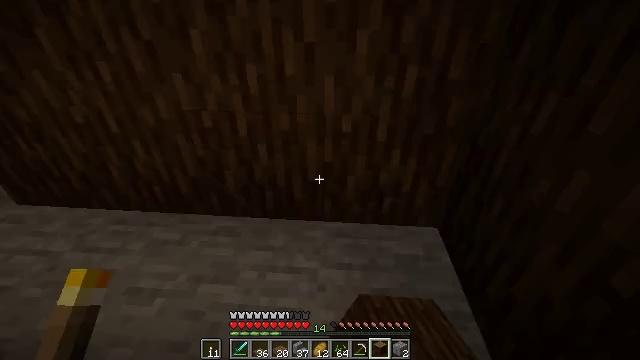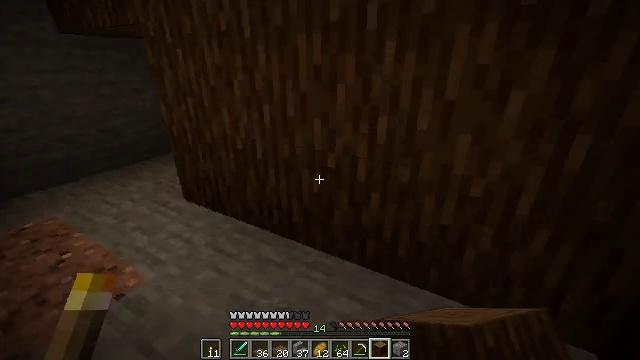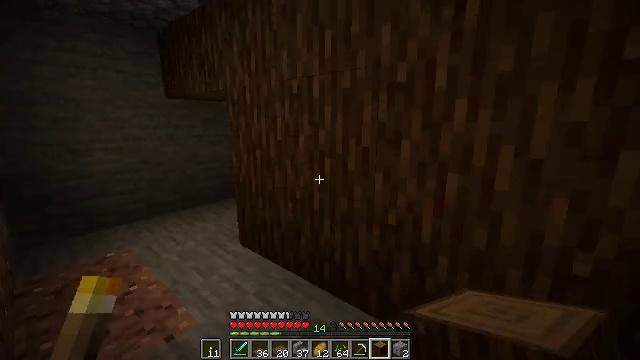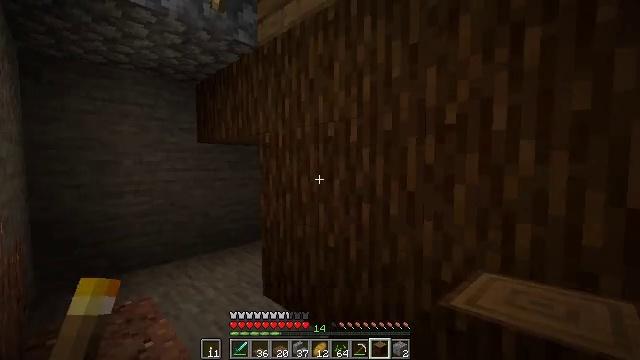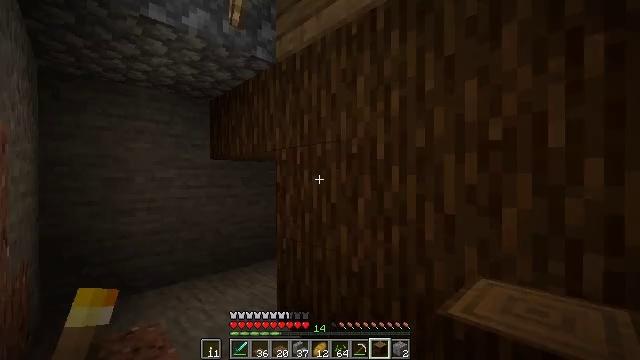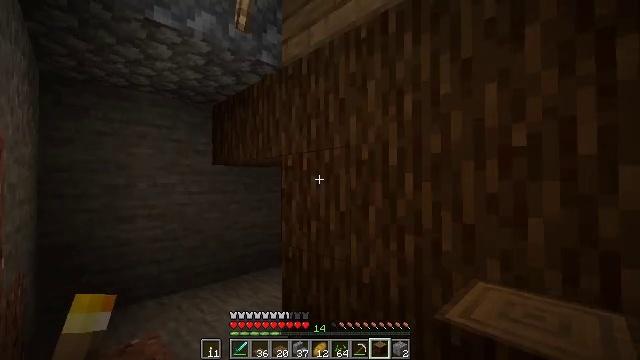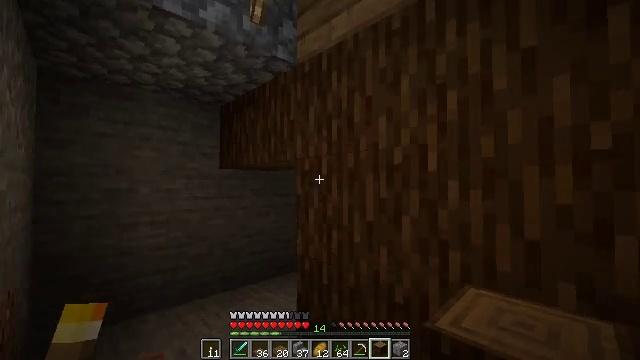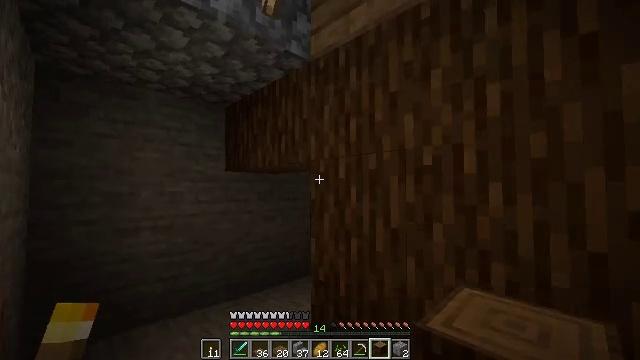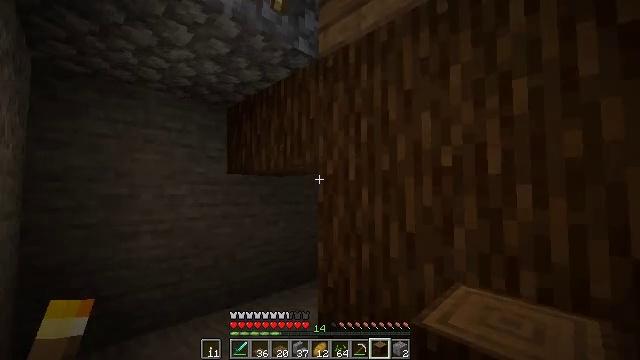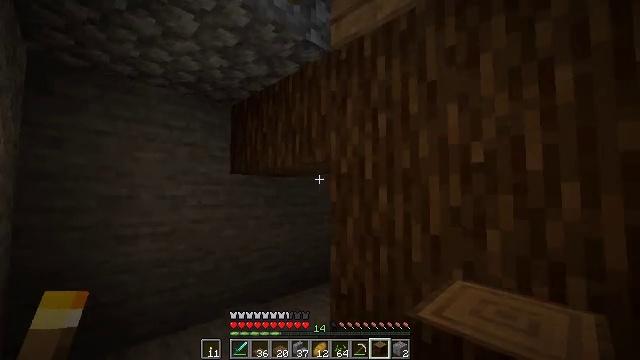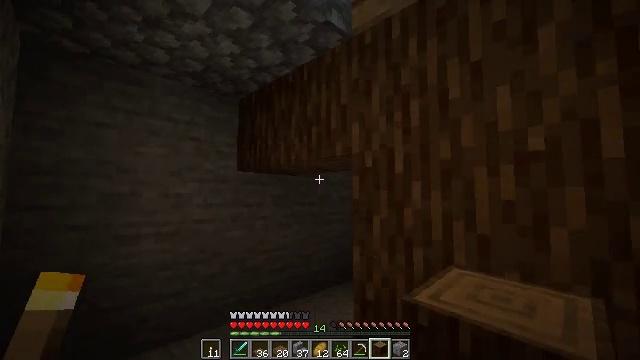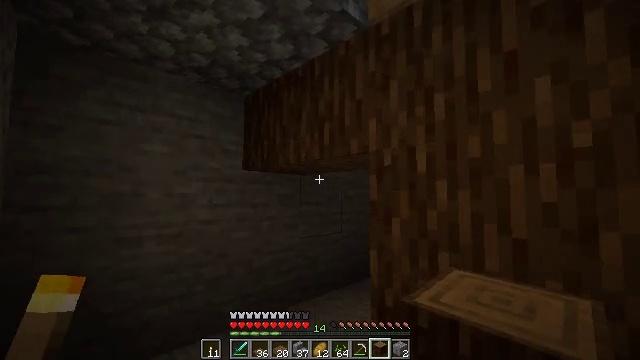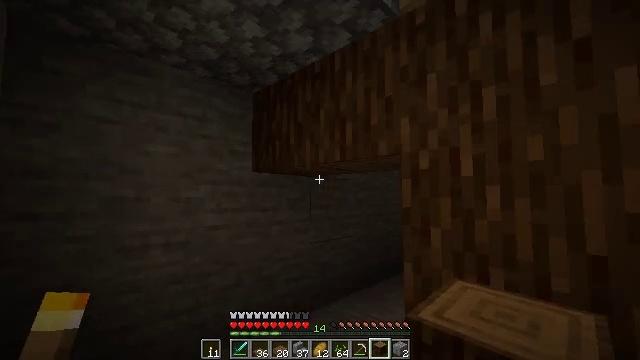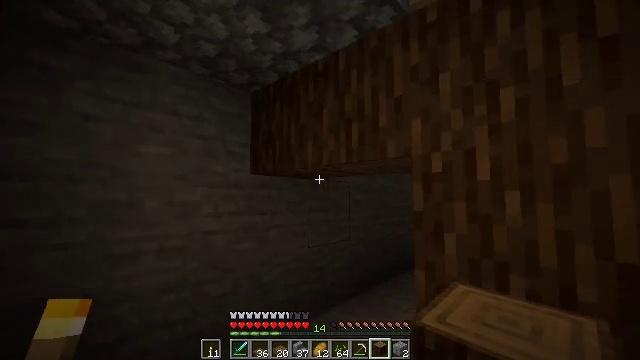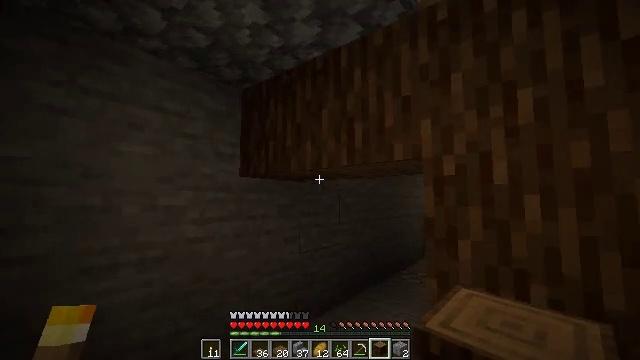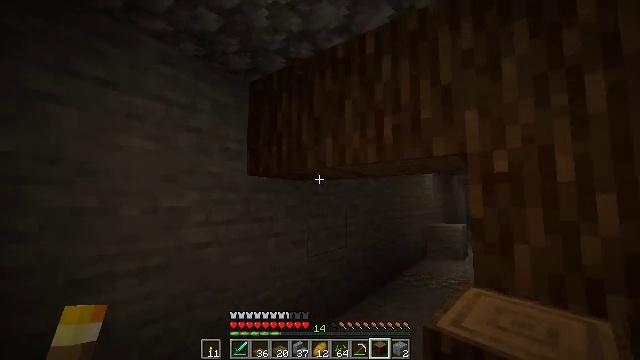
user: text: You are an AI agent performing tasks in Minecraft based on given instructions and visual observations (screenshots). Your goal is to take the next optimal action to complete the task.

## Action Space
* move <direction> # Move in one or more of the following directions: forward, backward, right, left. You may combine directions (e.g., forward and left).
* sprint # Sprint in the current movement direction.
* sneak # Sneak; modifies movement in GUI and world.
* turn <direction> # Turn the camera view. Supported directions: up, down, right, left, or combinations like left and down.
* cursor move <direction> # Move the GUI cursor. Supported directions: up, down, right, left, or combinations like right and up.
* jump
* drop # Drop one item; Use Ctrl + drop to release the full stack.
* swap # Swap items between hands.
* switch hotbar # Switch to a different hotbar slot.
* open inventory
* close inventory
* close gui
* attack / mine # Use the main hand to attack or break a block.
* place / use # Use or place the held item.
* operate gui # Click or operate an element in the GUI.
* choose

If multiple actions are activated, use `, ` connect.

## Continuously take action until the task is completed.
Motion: motion action
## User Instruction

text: Collect the brown bed for later use.
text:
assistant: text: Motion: move left, turn left and up
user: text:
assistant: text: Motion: move forward and move left, turn left and up
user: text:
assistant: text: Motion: move forward and move left, turn left and up
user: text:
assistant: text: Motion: move forward and move left, turn left and up
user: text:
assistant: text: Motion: move forward and move left, turn up
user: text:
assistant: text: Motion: move forward and move left
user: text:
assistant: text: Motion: move forward and move left
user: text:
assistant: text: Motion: move forward and move left
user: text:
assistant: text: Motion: move forward and move left
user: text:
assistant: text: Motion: move forward and move left
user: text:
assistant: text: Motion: move forward and move left
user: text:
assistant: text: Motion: move forward and move left
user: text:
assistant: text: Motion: move forward and move left, turn right
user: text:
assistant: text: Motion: move forward and move left, turn right
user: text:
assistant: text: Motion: move forward and move left, turn right
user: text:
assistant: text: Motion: move forward and move left
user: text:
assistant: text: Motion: move forward and move left, turn right
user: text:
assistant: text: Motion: move forward and move left, turn right
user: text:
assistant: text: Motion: move forward and move left, turn right
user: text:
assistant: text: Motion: move forward and move left, turn right
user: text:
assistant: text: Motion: move left, turn right
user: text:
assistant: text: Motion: move forward and move left, turn right and down
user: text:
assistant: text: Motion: move forward and move left, turn right and down
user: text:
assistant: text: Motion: move forward and move left, turn right
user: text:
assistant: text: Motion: move forward and move left
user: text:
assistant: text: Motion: move forward and move left
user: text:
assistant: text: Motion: move forward and move left
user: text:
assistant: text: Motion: move forward and move left
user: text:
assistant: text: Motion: move forward and move left
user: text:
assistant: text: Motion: move forward and move left